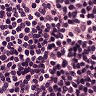
Metastatic tissue present: no